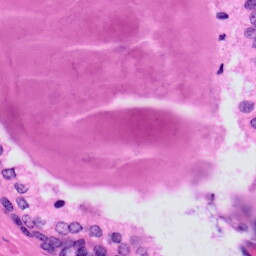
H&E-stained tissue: Prostate